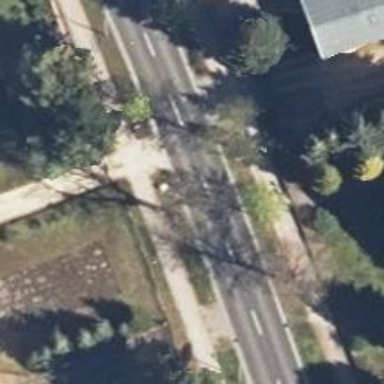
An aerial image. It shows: Primary highway with asphalt surface. It has sidewalks on both sides and cycle track.